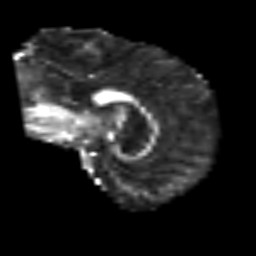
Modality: FA
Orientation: sagittal
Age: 64
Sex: male
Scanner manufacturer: siemens
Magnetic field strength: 3 T
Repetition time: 3.2 s
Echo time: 0.081 s